Aerial crown-view tile of a tropical tree (Barro Colorado Island, Panama), acquired 20250512:
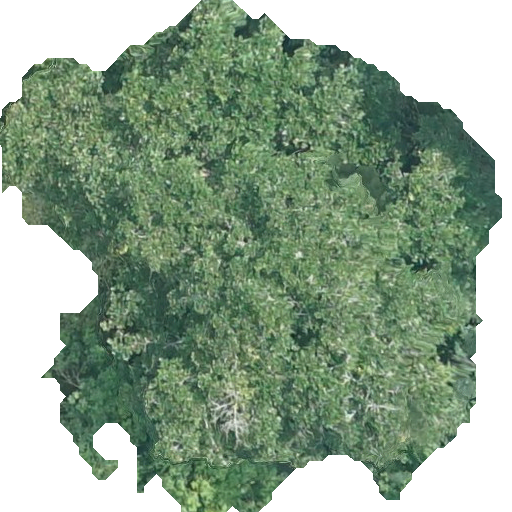
Species: Ficus obtusifolia
GBIF accepted scientific name: Ficus obtusifolia
Crown area: 264.163 m²